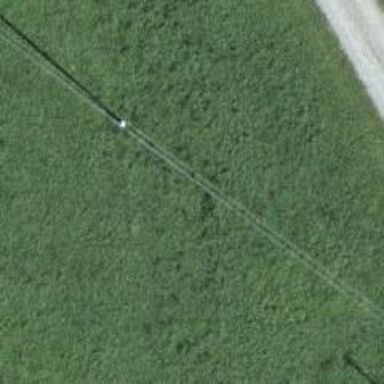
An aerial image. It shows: Utility pole as the man-made structure.